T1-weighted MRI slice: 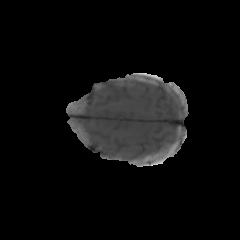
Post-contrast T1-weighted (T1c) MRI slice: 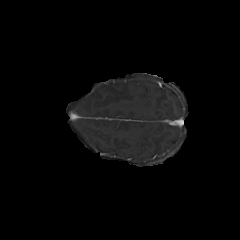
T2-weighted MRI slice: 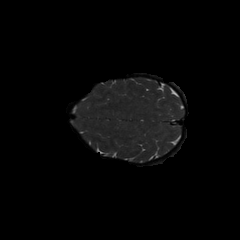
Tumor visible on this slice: no